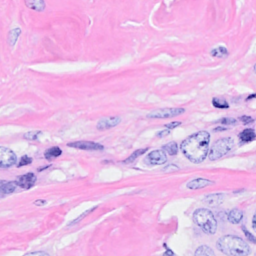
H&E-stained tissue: Breast